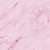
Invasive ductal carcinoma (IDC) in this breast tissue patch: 0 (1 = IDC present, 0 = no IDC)